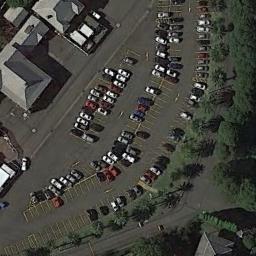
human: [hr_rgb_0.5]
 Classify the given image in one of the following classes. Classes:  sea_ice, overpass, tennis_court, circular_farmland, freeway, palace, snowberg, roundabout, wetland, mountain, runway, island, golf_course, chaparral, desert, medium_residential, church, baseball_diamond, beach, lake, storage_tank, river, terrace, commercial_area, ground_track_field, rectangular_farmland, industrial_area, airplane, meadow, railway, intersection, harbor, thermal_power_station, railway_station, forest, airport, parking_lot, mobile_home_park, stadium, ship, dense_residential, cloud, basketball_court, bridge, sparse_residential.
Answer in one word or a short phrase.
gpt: parking_lot